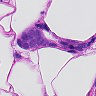
Metastatic tissue present: yes